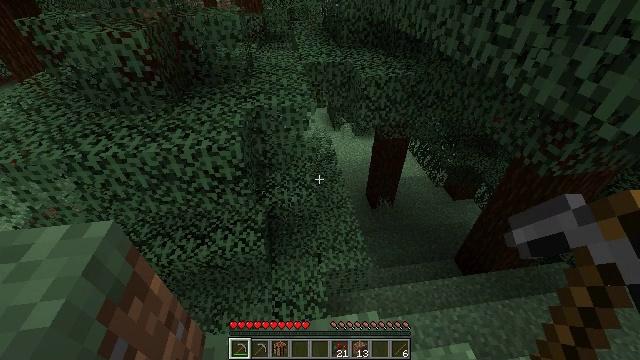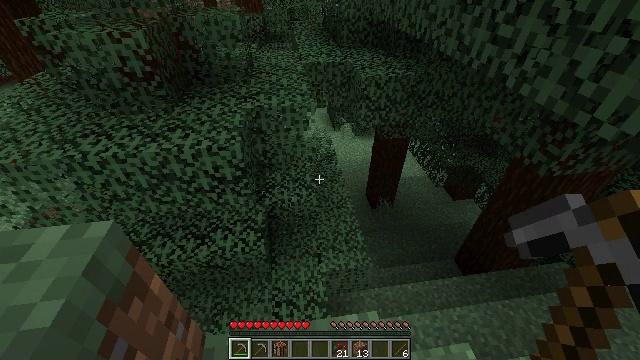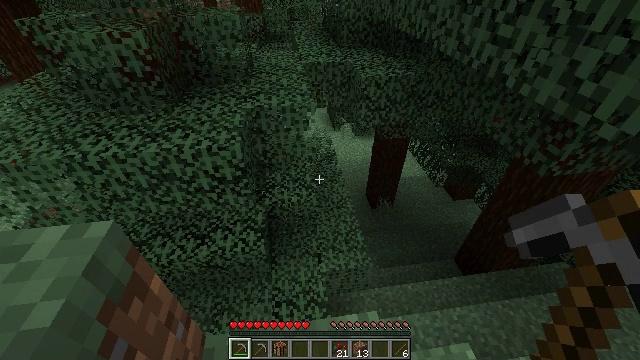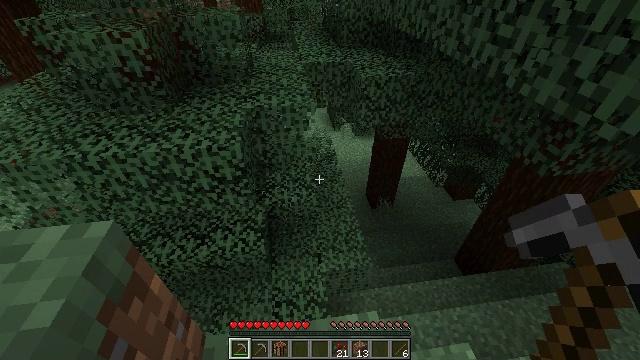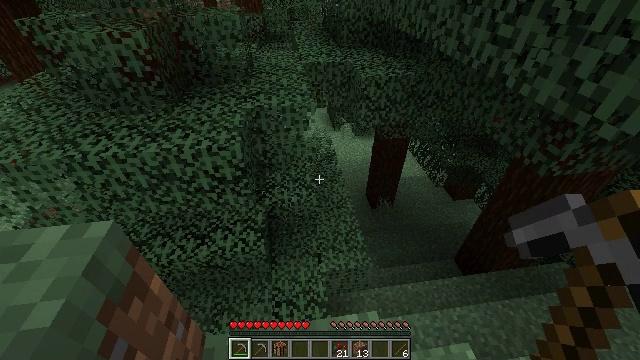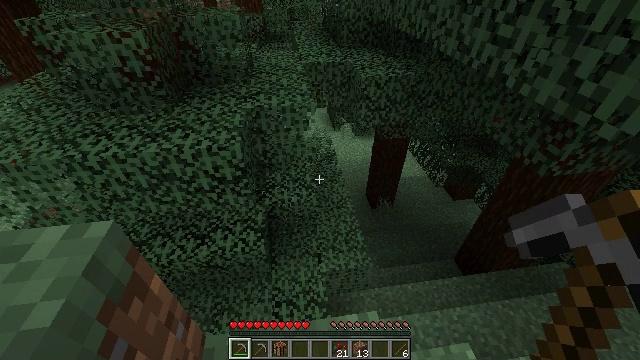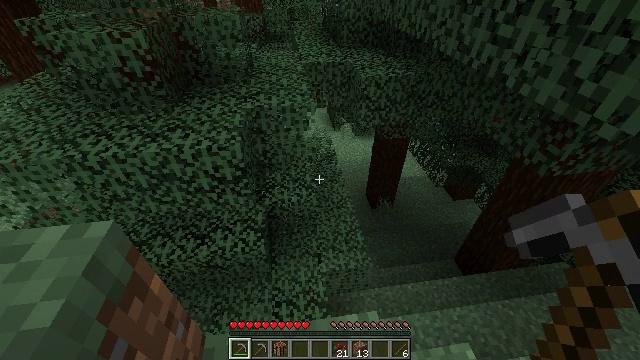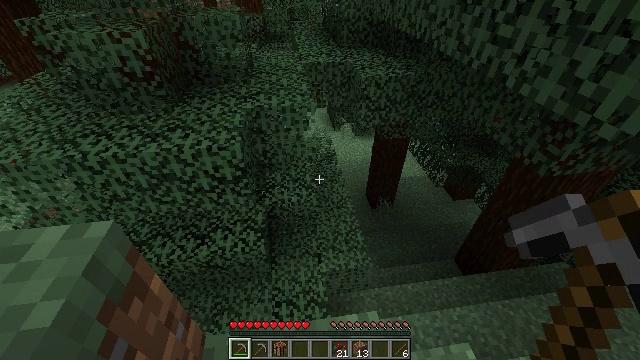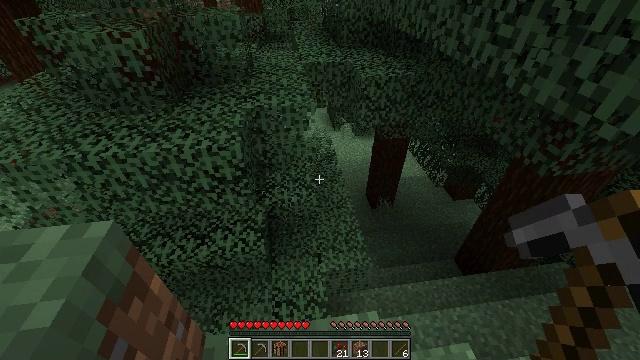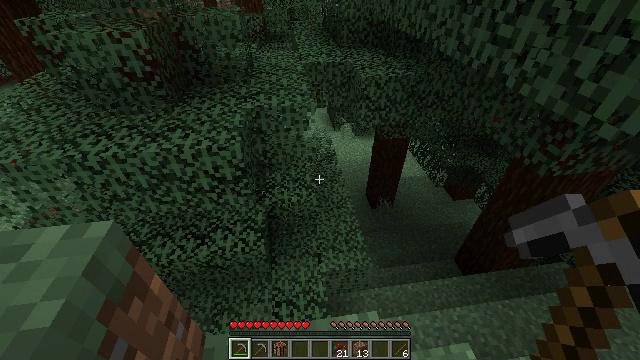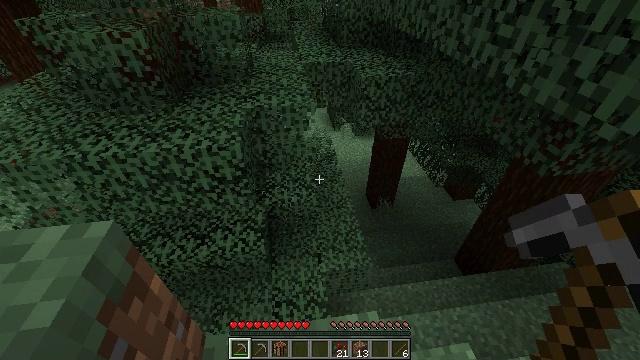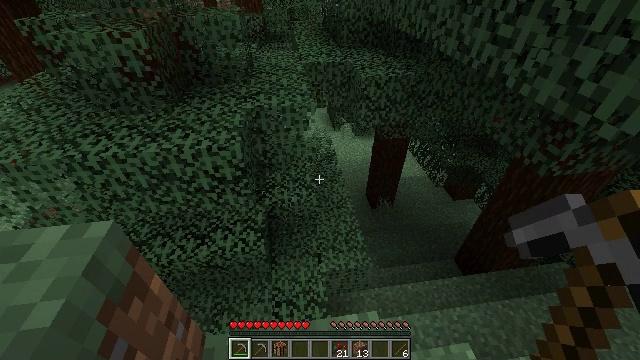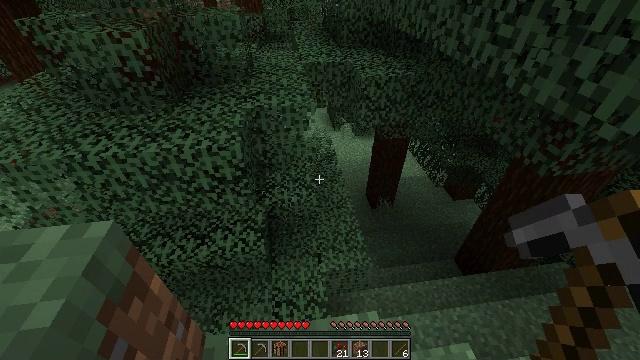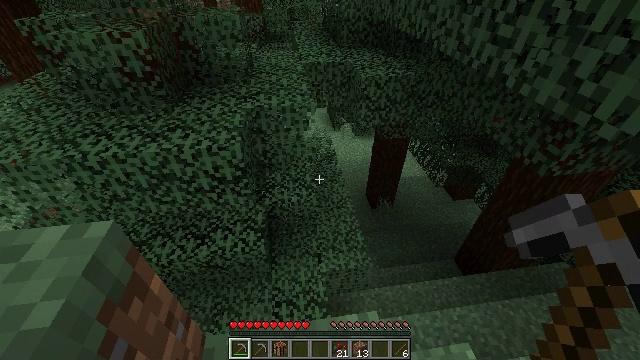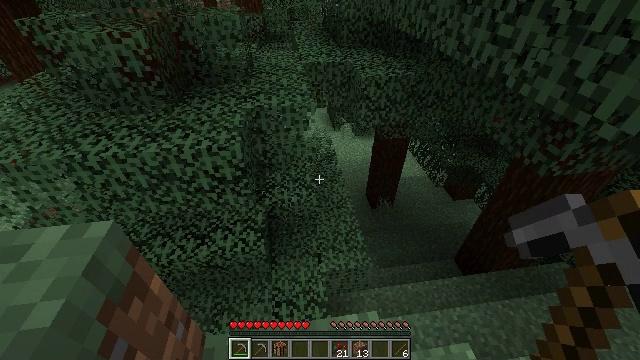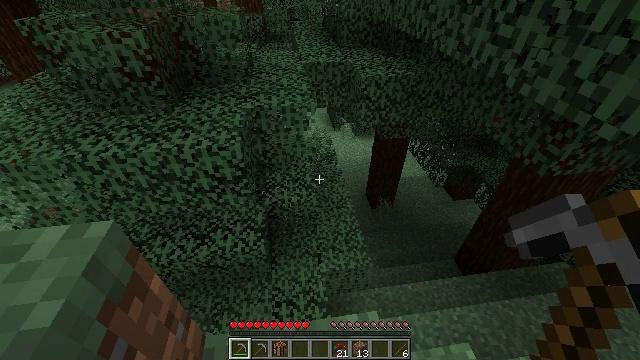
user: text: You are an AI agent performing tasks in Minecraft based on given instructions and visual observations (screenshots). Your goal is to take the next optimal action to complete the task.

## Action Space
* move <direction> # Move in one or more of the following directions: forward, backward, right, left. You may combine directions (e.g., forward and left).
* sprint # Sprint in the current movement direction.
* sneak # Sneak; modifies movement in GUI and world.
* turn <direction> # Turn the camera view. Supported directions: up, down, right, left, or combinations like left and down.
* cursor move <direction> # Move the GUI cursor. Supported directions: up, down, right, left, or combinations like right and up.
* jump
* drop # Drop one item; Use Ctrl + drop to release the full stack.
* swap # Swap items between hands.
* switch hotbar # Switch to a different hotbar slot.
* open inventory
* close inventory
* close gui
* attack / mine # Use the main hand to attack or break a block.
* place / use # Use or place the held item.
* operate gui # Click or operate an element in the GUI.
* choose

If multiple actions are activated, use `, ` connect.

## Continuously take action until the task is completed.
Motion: motion action
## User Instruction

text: Gather sweet berries from the bush.
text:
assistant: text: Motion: no_op
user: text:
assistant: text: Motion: no_op
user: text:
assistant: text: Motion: no_op
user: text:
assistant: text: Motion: no_op
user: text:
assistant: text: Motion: no_op
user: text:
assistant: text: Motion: no_op
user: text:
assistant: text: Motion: no_op
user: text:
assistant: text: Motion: no_op
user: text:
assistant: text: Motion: no_op
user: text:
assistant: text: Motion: no_op
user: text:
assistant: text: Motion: no_op
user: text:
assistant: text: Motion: no_op
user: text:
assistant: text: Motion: no_op
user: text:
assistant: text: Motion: no_op
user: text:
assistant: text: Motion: no_op
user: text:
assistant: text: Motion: no_op
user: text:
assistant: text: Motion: no_op
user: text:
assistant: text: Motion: no_op
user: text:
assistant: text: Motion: no_op
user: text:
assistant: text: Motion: no_op
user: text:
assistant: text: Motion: no_op
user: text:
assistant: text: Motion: no_op
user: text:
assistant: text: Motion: no_op
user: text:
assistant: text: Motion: no_op
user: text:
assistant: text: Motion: no_op
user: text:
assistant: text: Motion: no_op
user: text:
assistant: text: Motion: no_op
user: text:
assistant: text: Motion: no_op
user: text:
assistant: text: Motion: no_op
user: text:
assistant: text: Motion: no_op